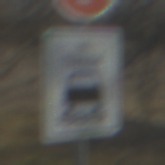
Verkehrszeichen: BeiNaesse
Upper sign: Geschwindigkeit130
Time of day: MorningAfternoon
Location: Outdoor (Nature)
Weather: Clear
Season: NotSpecified
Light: Natural